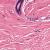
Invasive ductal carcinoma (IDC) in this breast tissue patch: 0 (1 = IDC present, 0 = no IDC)